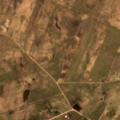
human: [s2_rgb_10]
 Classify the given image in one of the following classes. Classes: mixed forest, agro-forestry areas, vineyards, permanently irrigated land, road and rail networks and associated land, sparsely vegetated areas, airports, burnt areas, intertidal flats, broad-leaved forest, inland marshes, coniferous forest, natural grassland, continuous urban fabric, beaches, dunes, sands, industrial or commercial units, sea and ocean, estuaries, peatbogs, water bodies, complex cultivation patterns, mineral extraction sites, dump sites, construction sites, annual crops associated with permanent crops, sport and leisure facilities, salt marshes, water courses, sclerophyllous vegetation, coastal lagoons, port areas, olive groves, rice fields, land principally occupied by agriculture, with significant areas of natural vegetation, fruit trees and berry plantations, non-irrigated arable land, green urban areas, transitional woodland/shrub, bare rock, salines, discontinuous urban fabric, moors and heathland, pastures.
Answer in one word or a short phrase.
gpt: non-irrigated arable land, complex cultivation patterns